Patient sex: M
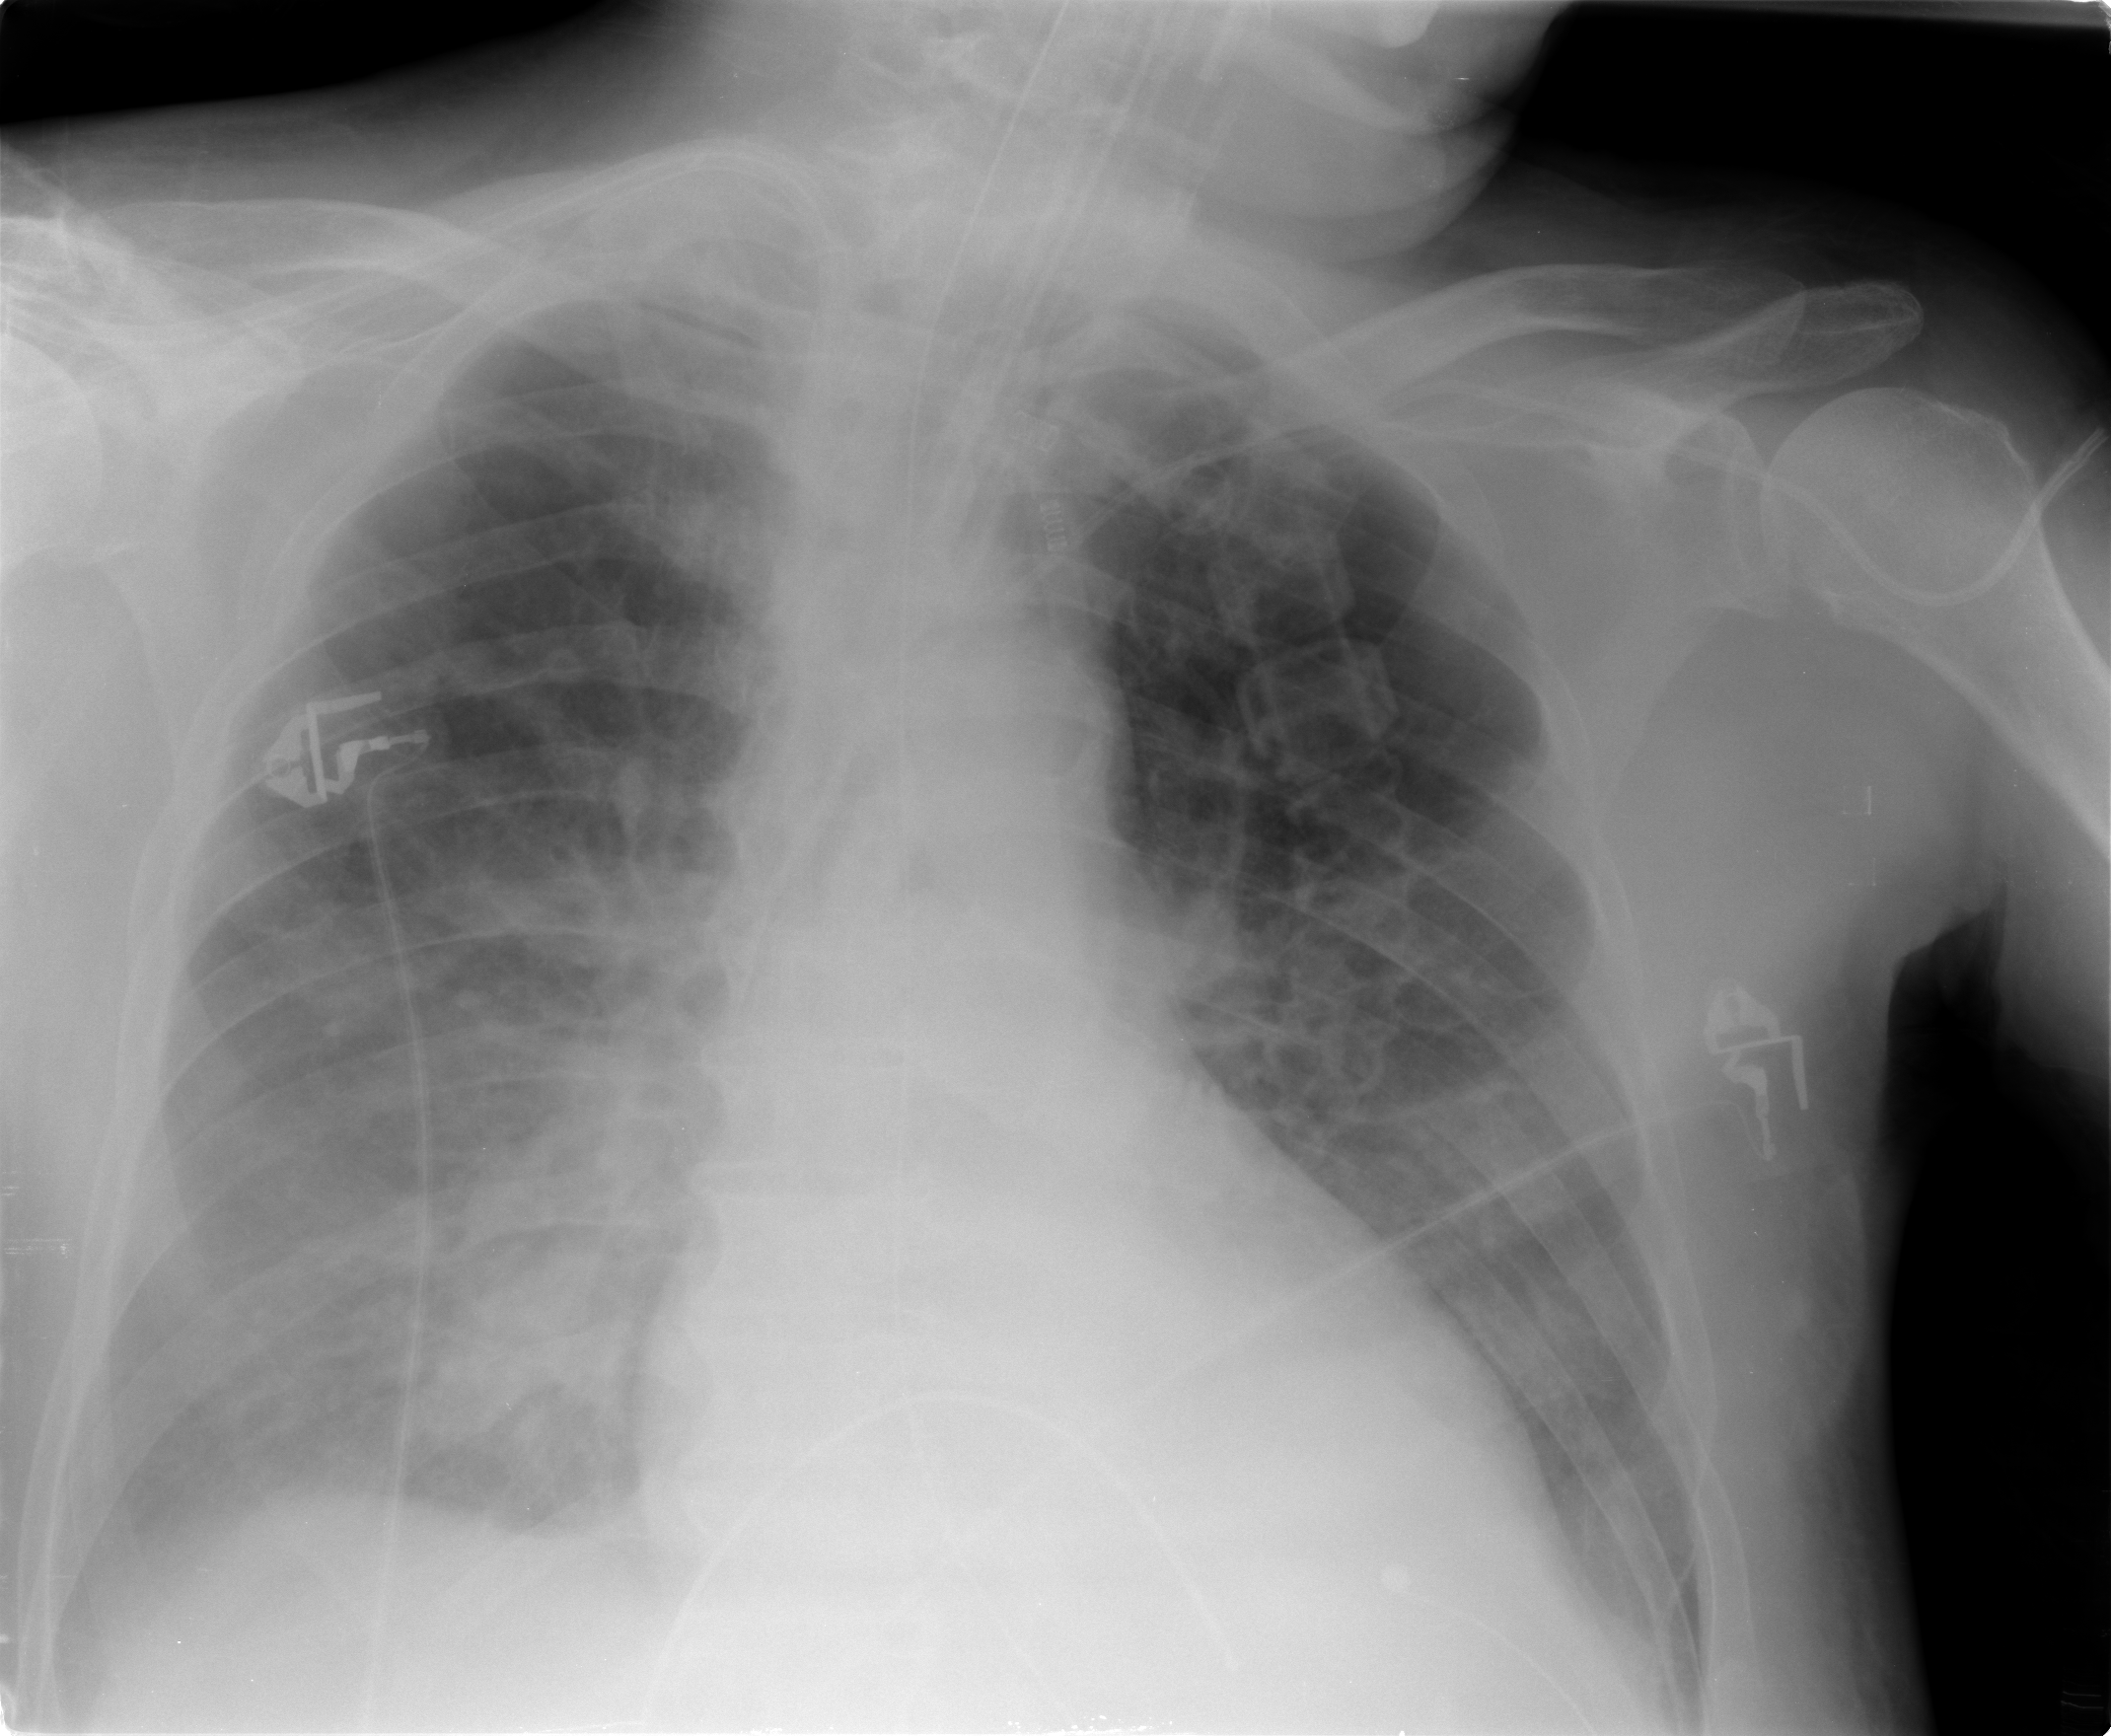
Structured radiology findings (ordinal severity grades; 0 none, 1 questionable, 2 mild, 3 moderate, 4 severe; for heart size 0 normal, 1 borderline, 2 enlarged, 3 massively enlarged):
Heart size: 2
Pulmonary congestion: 2
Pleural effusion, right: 2
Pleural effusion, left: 2
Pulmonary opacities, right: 3
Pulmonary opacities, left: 1
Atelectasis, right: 2
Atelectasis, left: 2